Question: I have a leakege here but couldnt find the problem;
'''
@property (nonatomic,retain) NSMutableData *responseXMLData;
@property (nonatomic,copy) NSMutableData *lastLoadedResponseXMLData;
'''

'''
-(void)dealloc {
[doc release];
doc=nil;
[xmlBodyTemp release];
[responseXMLData release] ;
responseXMLData=nil;
[lastLoadedResponseXMLData release];
lastLoadedResponseXMLData=nil;
[xmlBody release];
[super dealloc];
}
'''
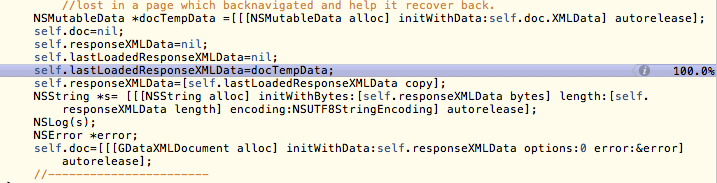
Answer: Without seeing your 'dealloc' method, we cannot be sure you are correctly releasing the values of these properties.
But in the posted code, I do see one major problem. But it's not where you think.
'''
self.lastLoadedResponseXMLData = docTempData;
'''
This line, although flagged by XCode, is fine (assuming you release the value correctly in 'dealloc').
'''
self.responseXMLData = [self.lastLoadedResponseXMLData copy];
'''
This line, however, is not fine. It makes a copy of whatever value is in 'self.lastLoadedResponseXMLData' but you never release the reference due to the copy. 'self.responseXMLData', since it is declared "retain", adds its own reference to the object, and (assuming you release the value correctly in 'dealloc') this reference is the one cleaned up.
If you don't really need to care whether the object is the same or is a copy, just forgo the copy. Otherwise, autorelease it:
'''
self.responseXMLData = [[self.lastLoadedResponseXMLData copy] autorelease];
'''